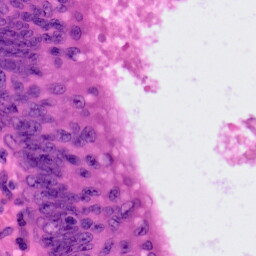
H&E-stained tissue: Colon